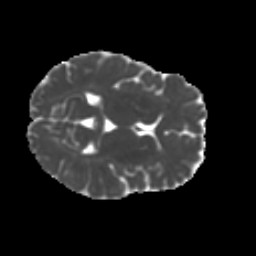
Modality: MD
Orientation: axial
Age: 23
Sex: female
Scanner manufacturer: ge
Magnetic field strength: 3 T
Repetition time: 7.8 s
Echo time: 0.0606 s